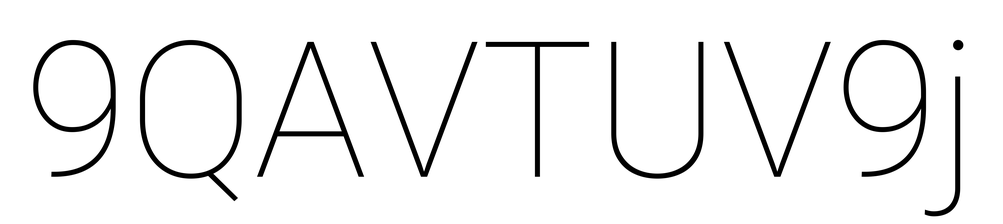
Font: Roboto_Thin